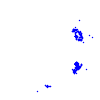
Particle: electron